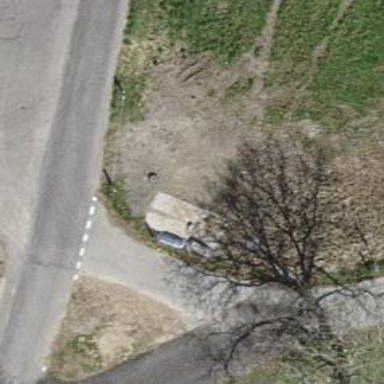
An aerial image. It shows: Brown bench in the vicinity.